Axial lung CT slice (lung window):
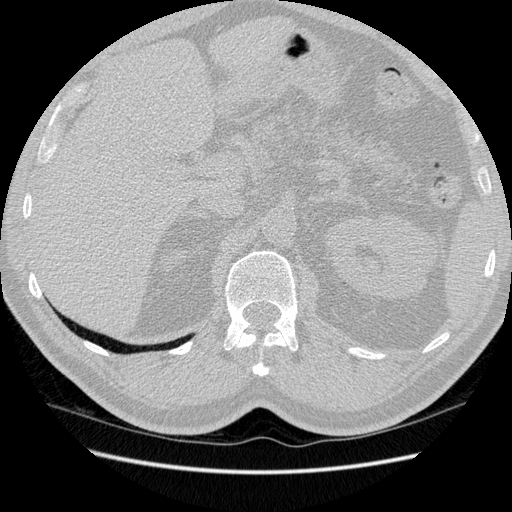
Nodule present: no